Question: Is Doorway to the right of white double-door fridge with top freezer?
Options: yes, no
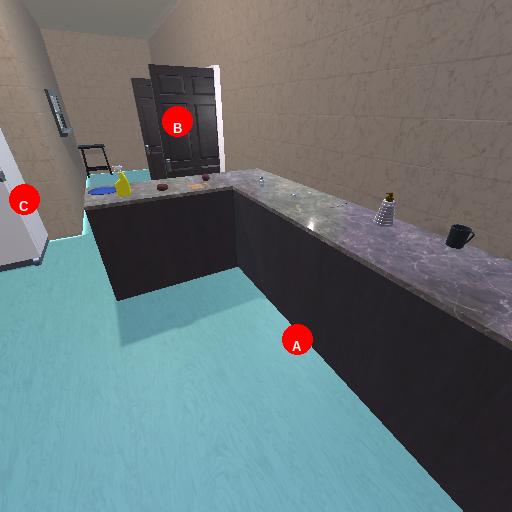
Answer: yes